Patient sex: M
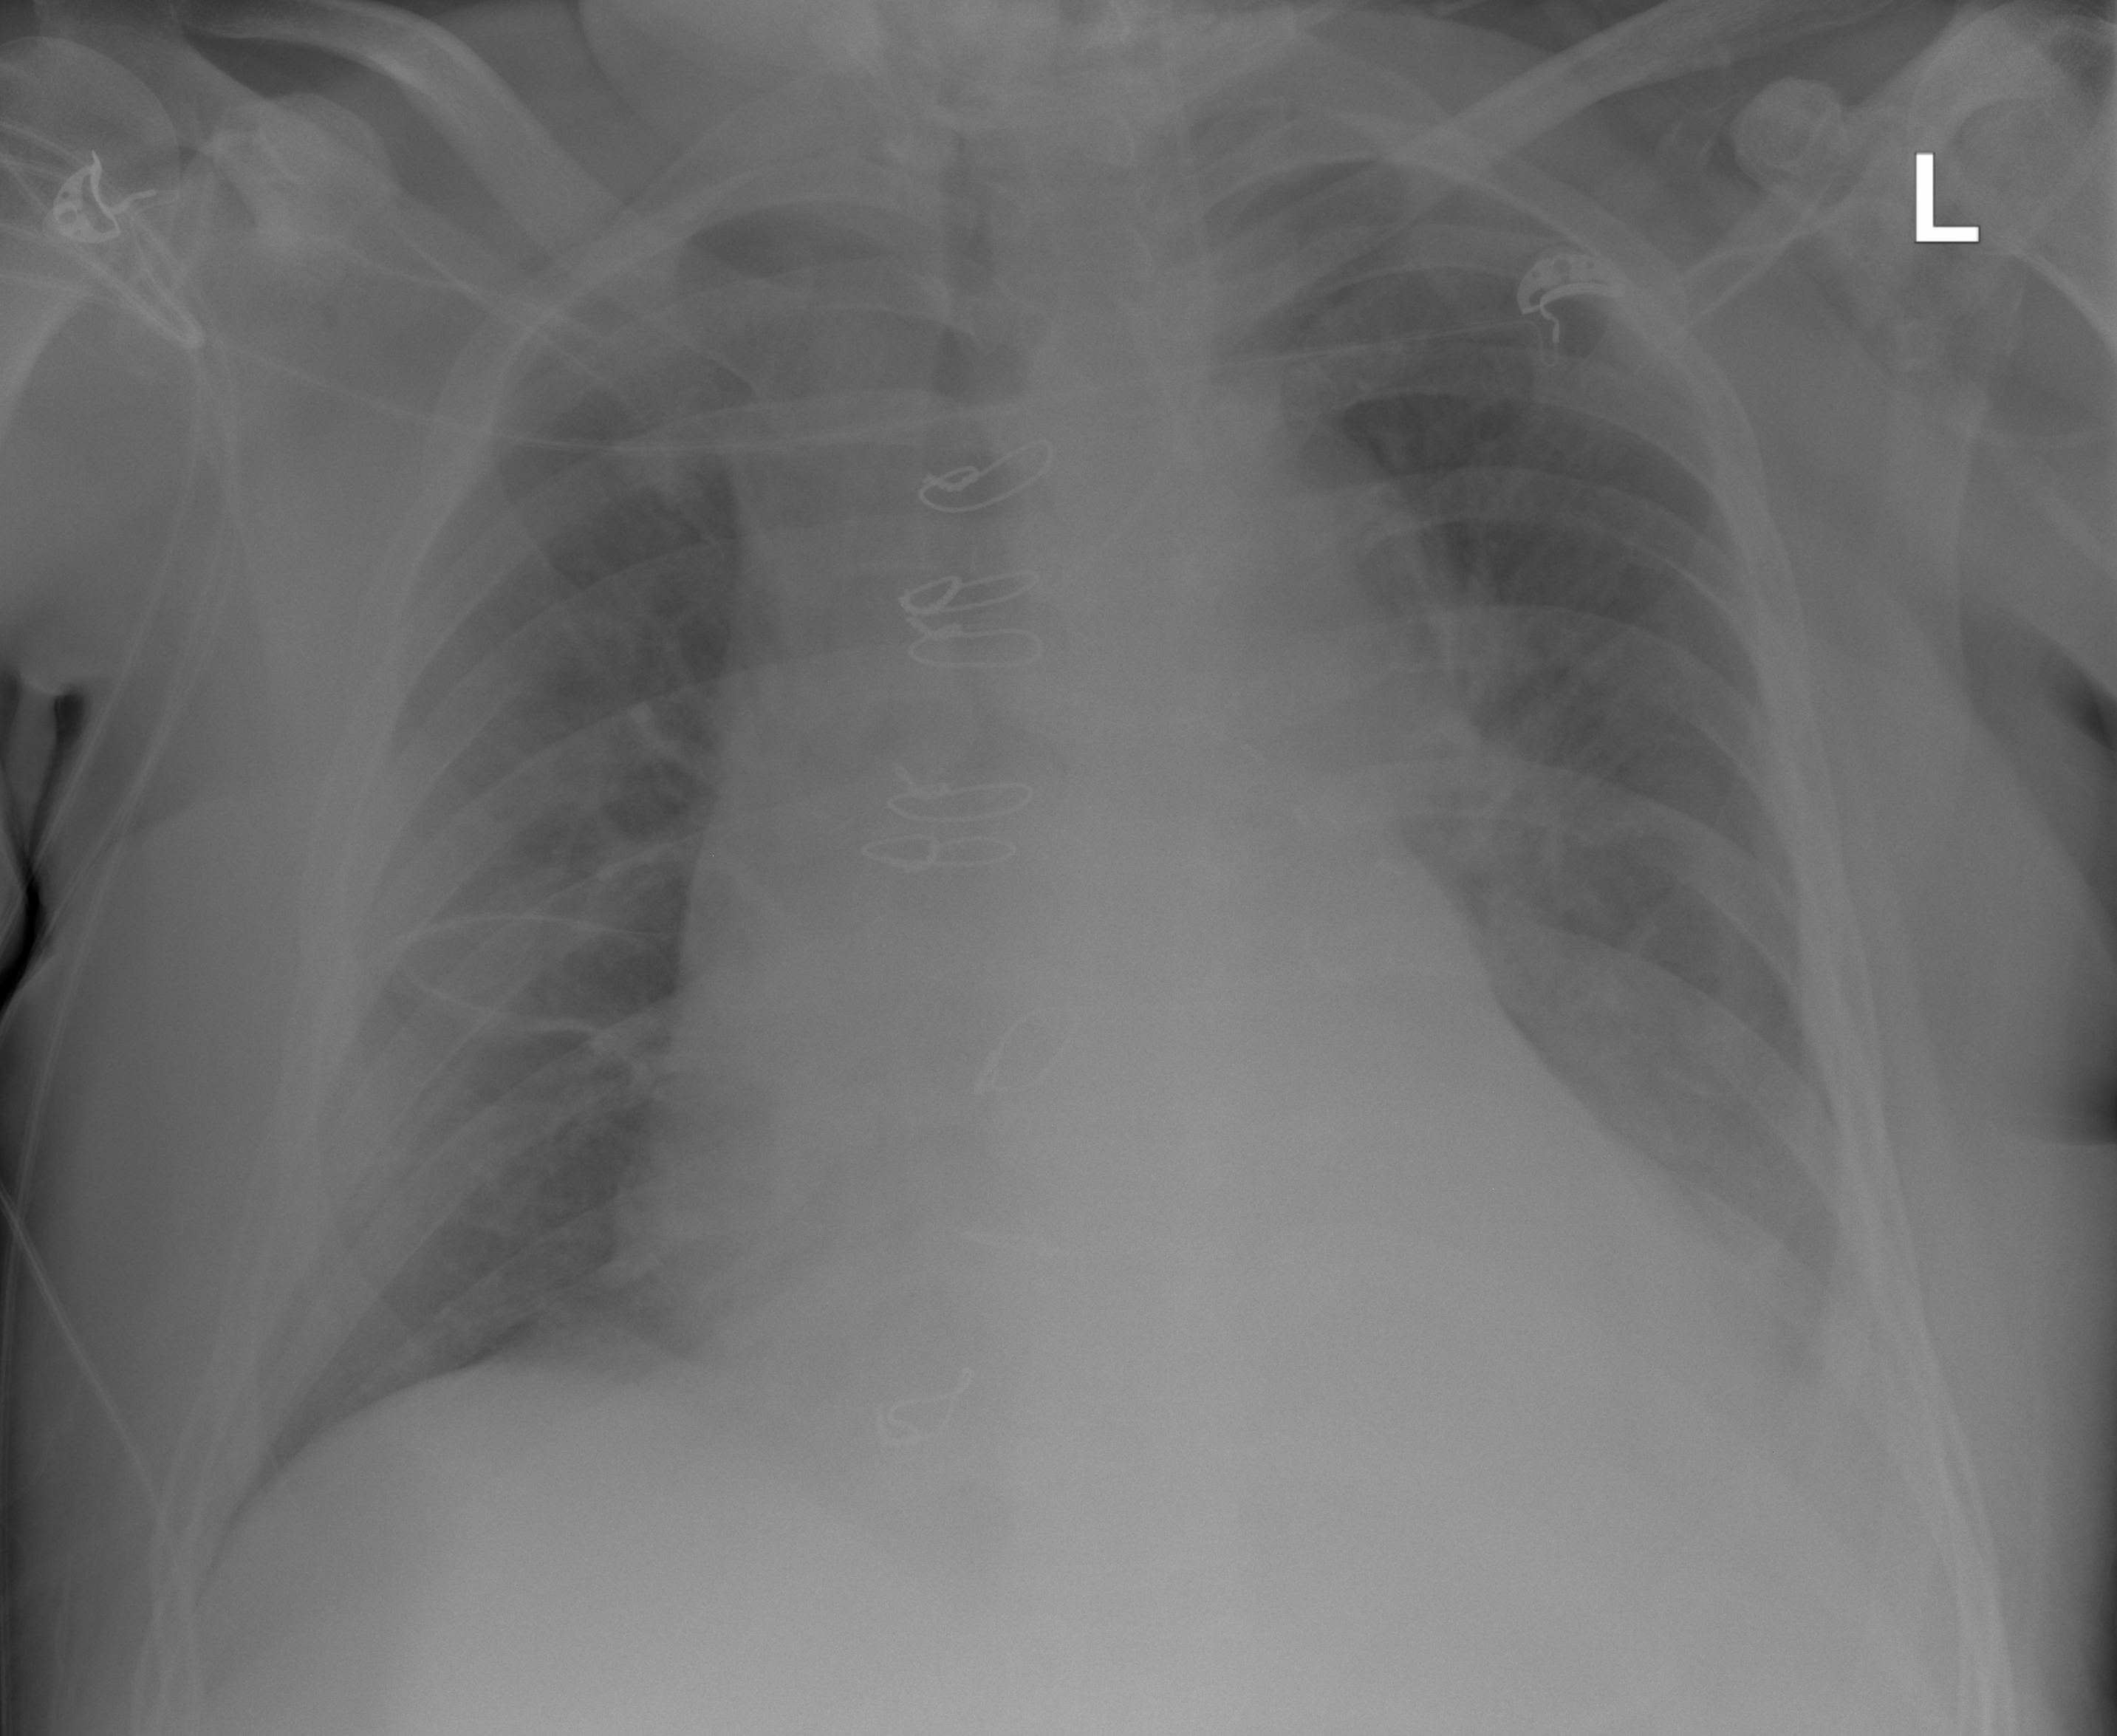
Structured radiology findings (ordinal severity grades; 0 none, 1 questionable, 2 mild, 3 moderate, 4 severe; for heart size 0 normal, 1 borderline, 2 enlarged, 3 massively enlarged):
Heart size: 3
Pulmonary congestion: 3
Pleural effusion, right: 0
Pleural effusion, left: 2
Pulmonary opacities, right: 0
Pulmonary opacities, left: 0
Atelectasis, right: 0
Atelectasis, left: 2